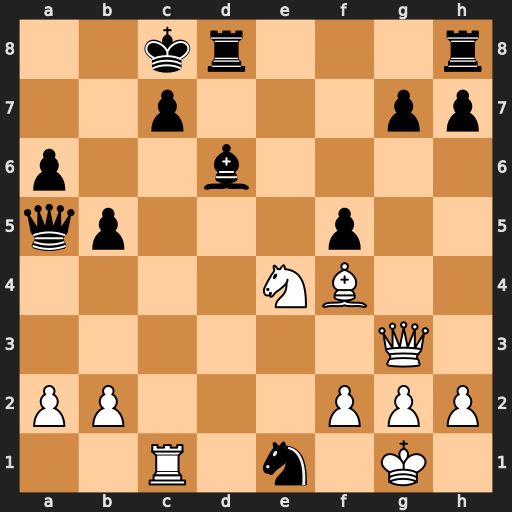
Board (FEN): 2kr3r/2p3pp/p2b4/qp3p2/4NB2/6Q1/PP3PPP/2R1n1K1
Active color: w
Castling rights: -
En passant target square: -
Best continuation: Nxd6+ Rxd6 Bxd6